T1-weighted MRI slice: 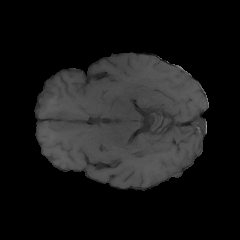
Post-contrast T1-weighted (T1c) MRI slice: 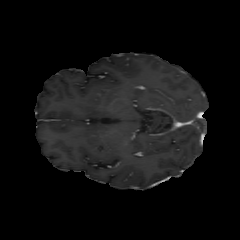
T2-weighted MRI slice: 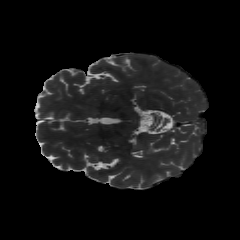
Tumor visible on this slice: no